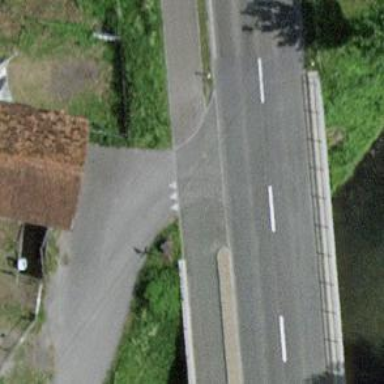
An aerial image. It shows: Footway bridge.